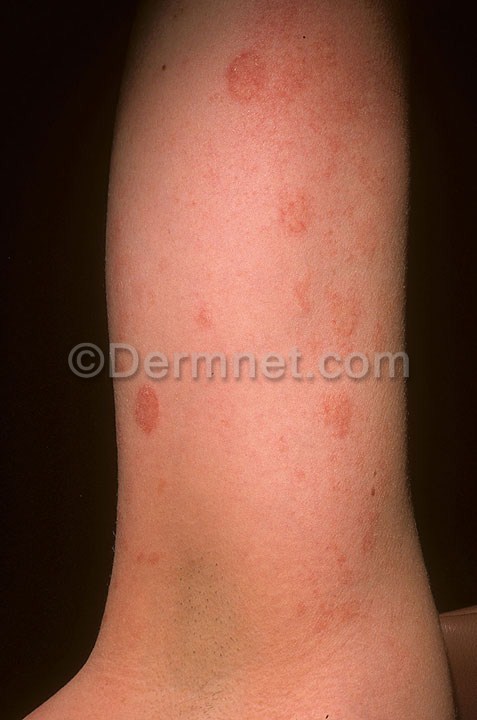
Disease: Eczema Photos